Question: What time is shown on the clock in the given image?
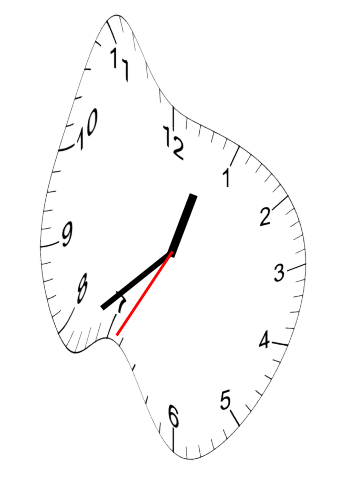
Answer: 12:38:35